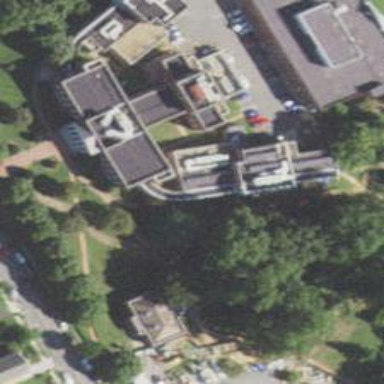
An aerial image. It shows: University building.